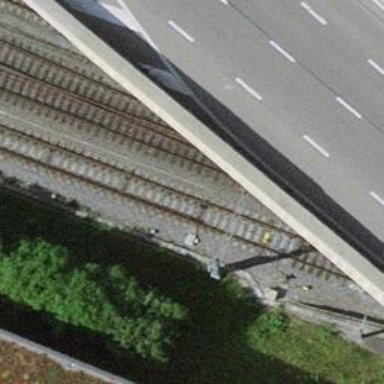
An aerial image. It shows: Railway track with contact line for electrification.